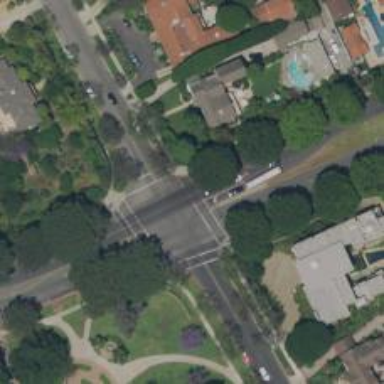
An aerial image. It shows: Secondary road surrounded by residential properties.